Interaction volume radius: 5 \u00c5
Interaction volume height: 15 \u00c5
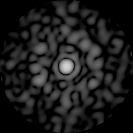
Disorder parameter: 0.8759